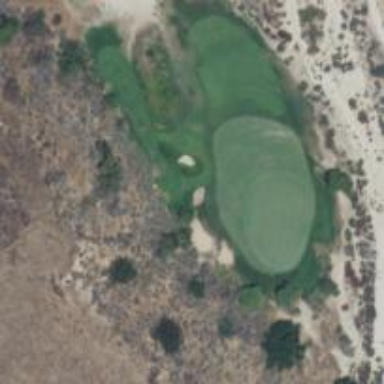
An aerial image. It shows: Golf hole.